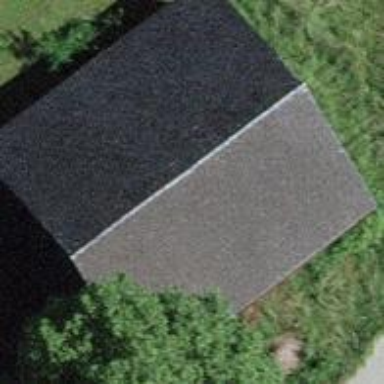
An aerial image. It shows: Barn.